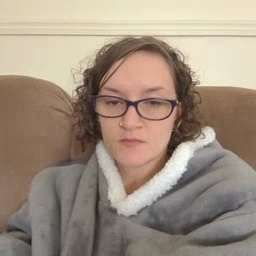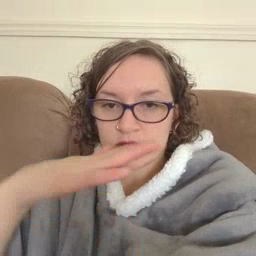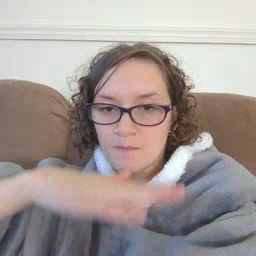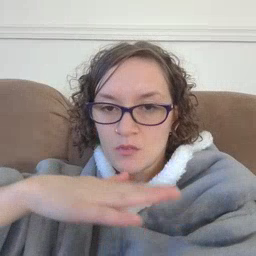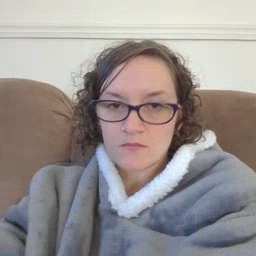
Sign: table